Question: I am unable import the .h file. The file is shown in the Project Navigator in Xcode.
Actually for adding the Localytics SDK, I dragged the SDK folder to the project navigator & 'Add to Target' checkbox selected.

Is it required to add the library to the 'Header Search Path' in the 'Build Settings' ? Presently below values are there in my 'Header Search Path'.
'''
"$(TARGET_BUILD_DIR)/usr/local/lib/include"
"$(OBJROOT)/UninstalledProducts/include"
"$(BUILT_PRODUCTS_DIR)"
'''
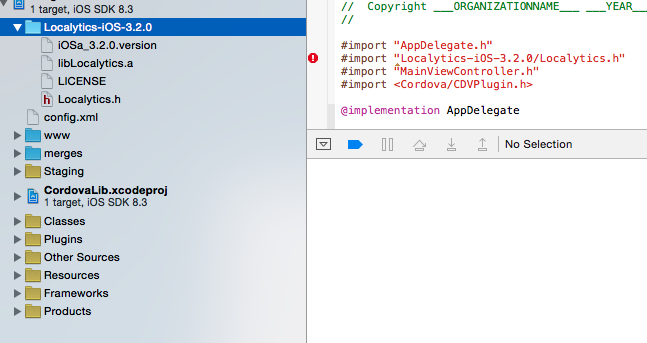
Answer: Double-click on the Header Search Paths value to open the window that lets you add a new path.
Open a Finder window and navigate so that you can see the folder that contains Localytics.h.
Drag the folder into the search path window.
Change your import to '#import "Localytics.h"'.